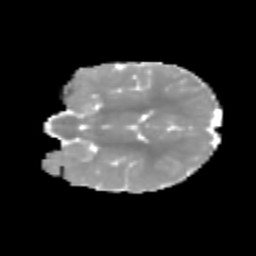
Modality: MD
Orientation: coronal
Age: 6
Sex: female
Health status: healthy